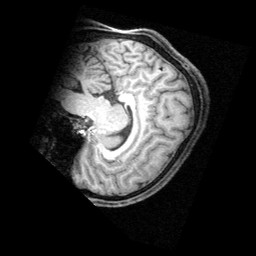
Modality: T1w
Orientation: sagittal
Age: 18
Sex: male